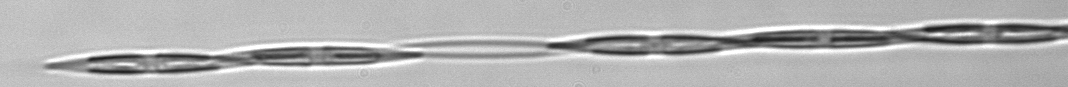
Label: Pseudo-nitzschia